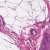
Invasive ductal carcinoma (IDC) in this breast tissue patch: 0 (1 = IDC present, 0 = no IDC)